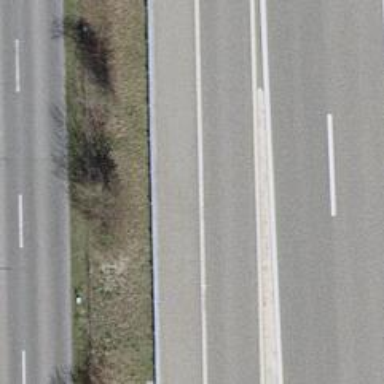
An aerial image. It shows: Motorway link.